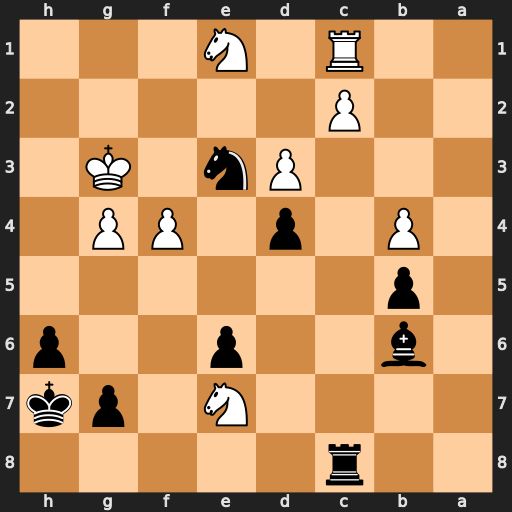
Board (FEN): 2r5/4N1pk/1b2p2p/1p6/1P1p1PP1/3Pn1K1/2P5/2R1N3
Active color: b
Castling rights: -
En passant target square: -
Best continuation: Rc7